Interaction volume radius: 5 \u00c5
Interaction volume height: 20 \u00c5
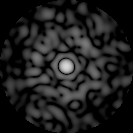
Disorder parameter: 0.8557